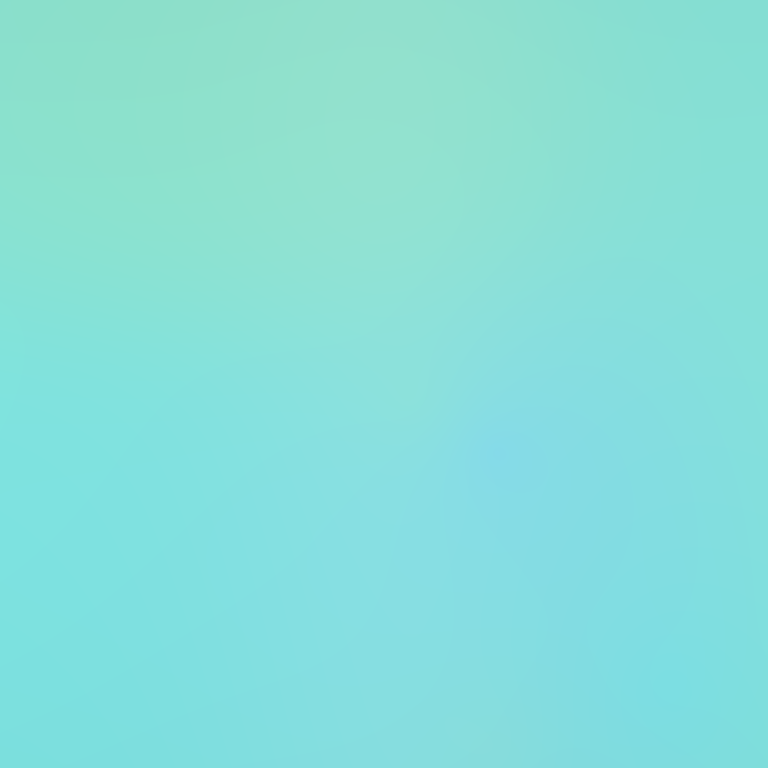
Abstract light effect, smooth gradient from soft teal to light cyan, calm atmosphere, diffuse light, no room, no furniture, no objects.